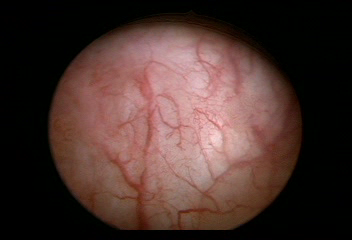
Modality: WLC
Class: Normal mucosa
Bladder cancer association: No